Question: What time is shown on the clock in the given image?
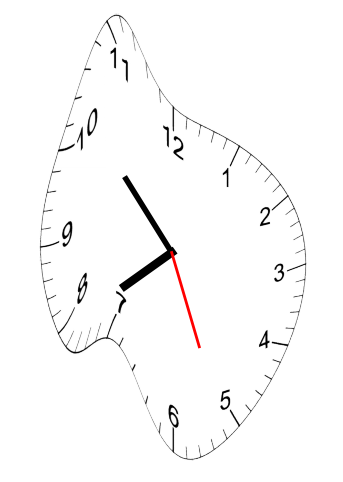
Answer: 07:52:26